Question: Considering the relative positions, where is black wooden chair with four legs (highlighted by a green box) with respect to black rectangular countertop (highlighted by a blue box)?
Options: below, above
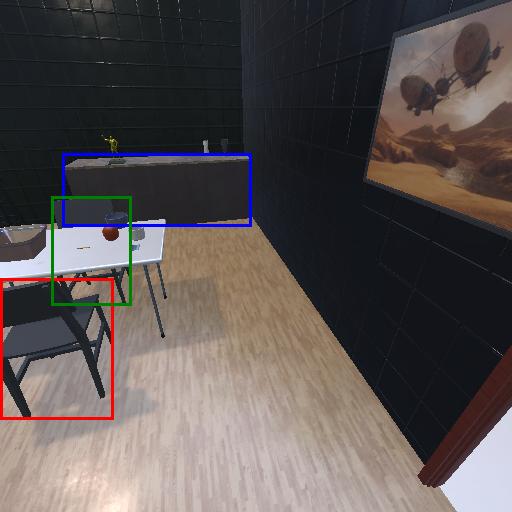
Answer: below